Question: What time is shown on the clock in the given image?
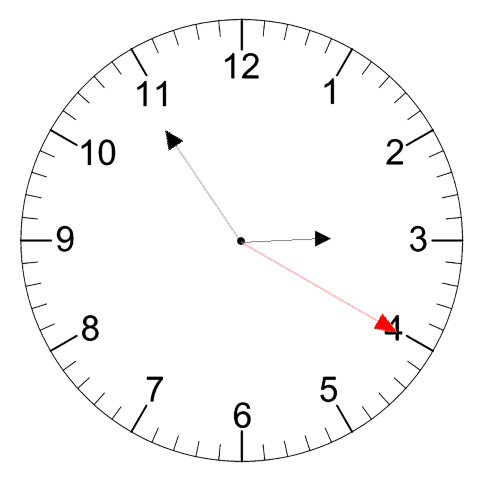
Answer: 02:54:20